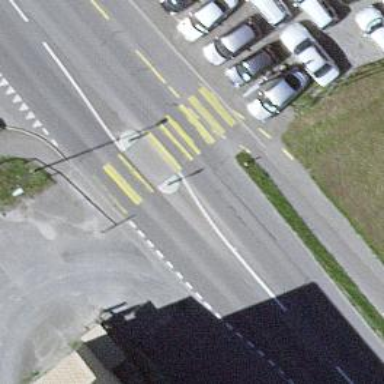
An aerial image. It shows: Marked zebra crossing with pedestrian island.